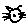
Label: cat